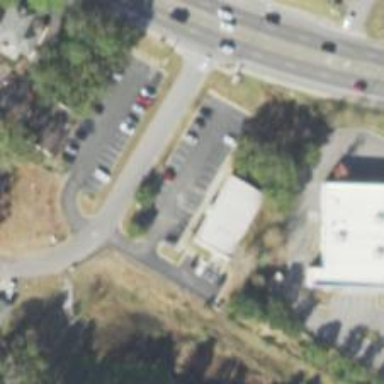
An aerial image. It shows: Parking space.